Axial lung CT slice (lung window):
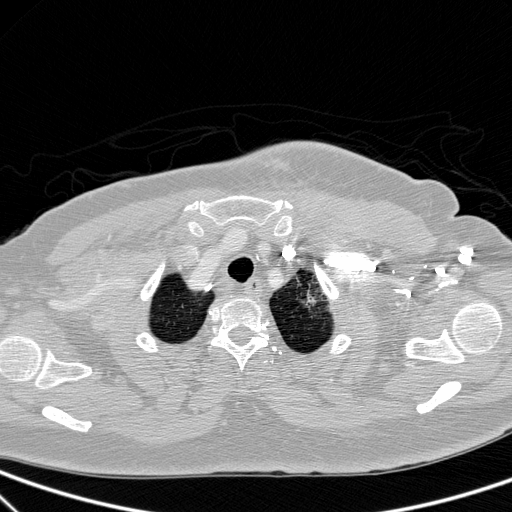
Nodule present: no